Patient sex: F
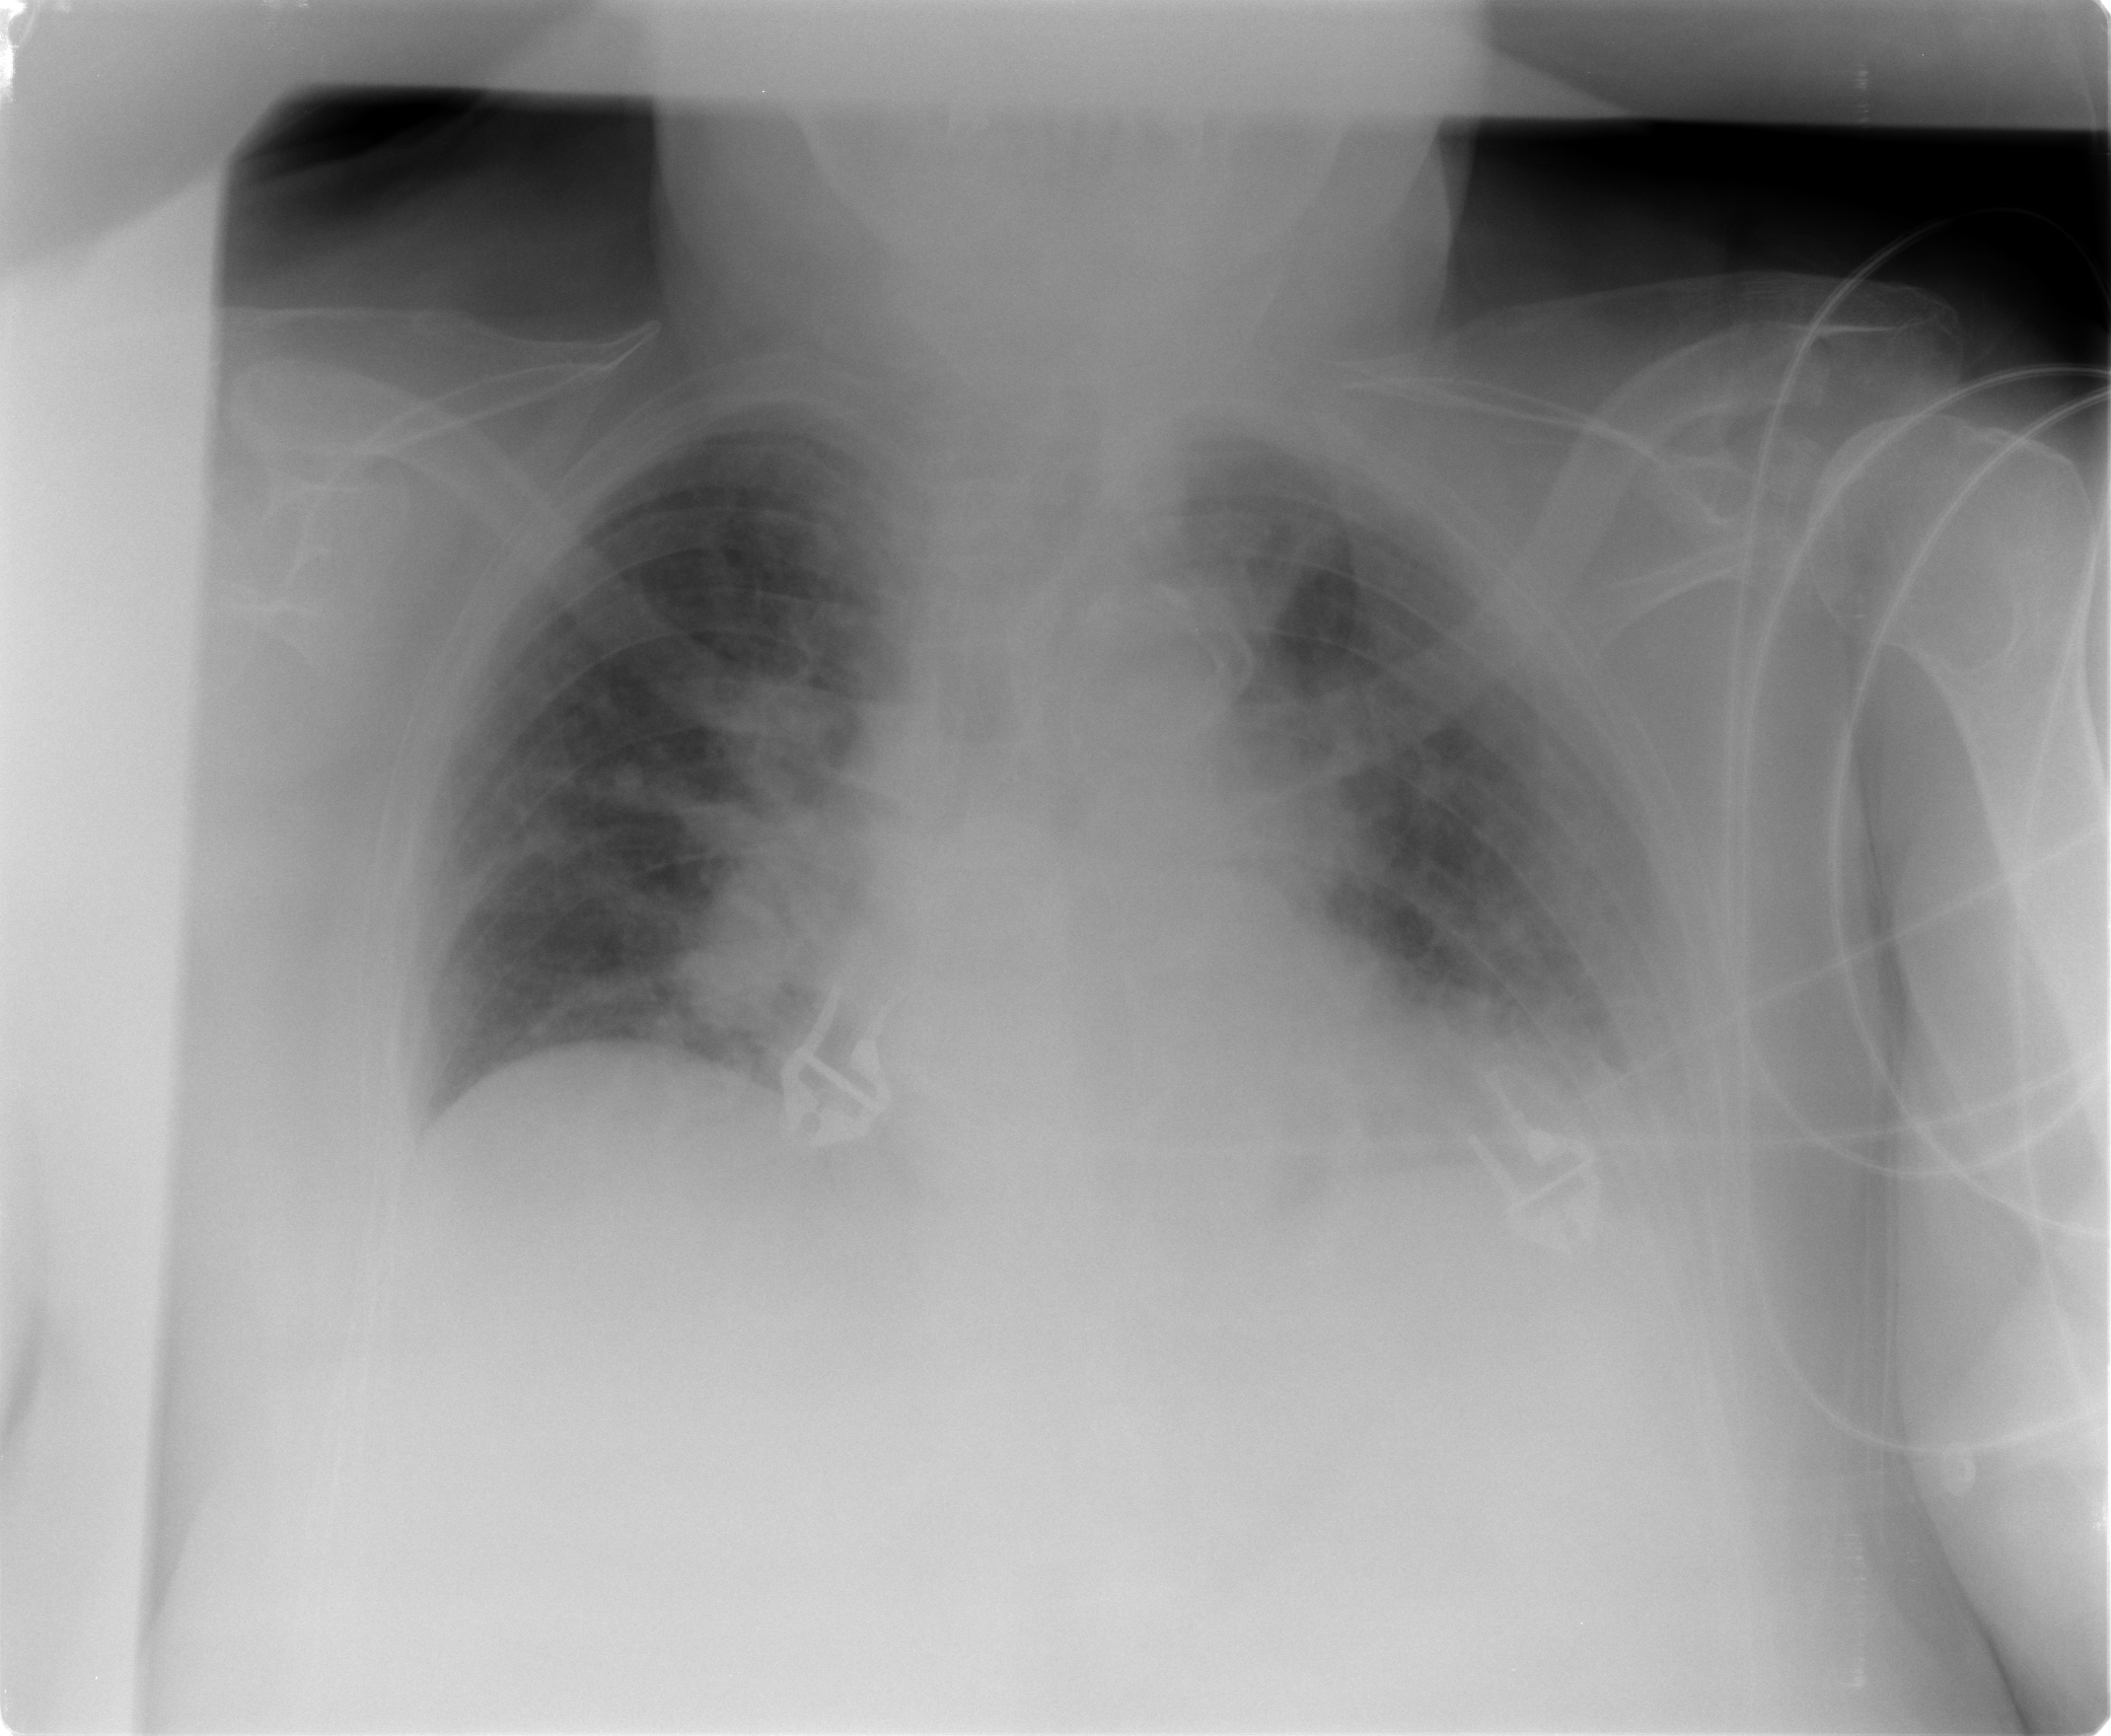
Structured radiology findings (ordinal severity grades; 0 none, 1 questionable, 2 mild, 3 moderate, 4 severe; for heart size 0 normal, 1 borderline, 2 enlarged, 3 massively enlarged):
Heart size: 2
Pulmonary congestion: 2
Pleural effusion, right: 0
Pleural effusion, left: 2
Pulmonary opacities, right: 2
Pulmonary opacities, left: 2
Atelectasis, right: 2
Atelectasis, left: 2